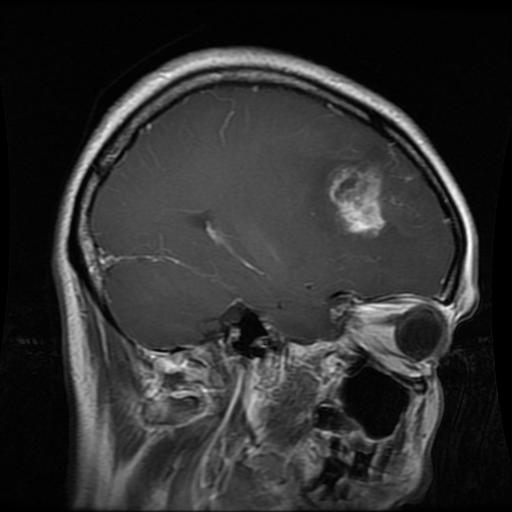
Label: glioma